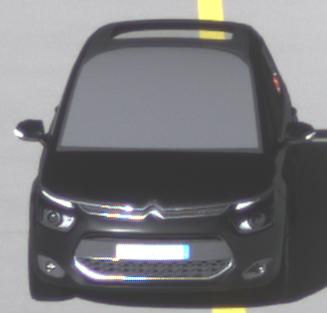
Make: Citroen
Model: Grand C4 Picasso VTi 120
Detailed model: Grand C4 Picasso (II)
Model produced from: 2013/10
Model produced until: 2015/02
Doors: 5
Color: black
Road condition: dry road
Daytime: morning or afternoon
Contrast: high contrast